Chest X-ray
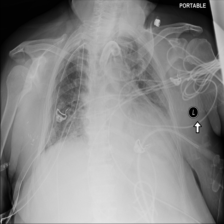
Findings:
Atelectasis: negative
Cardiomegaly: negative
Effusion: positive
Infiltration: negative
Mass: negative
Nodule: negative
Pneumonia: negative
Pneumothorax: negative
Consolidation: negative
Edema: negative
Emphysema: negative
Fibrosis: negative
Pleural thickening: negative
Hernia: negative